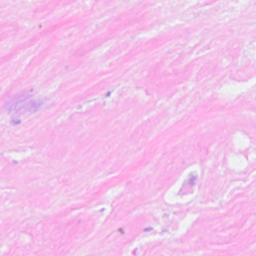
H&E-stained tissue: Breast